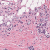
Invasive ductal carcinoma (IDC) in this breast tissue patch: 1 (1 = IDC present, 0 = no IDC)